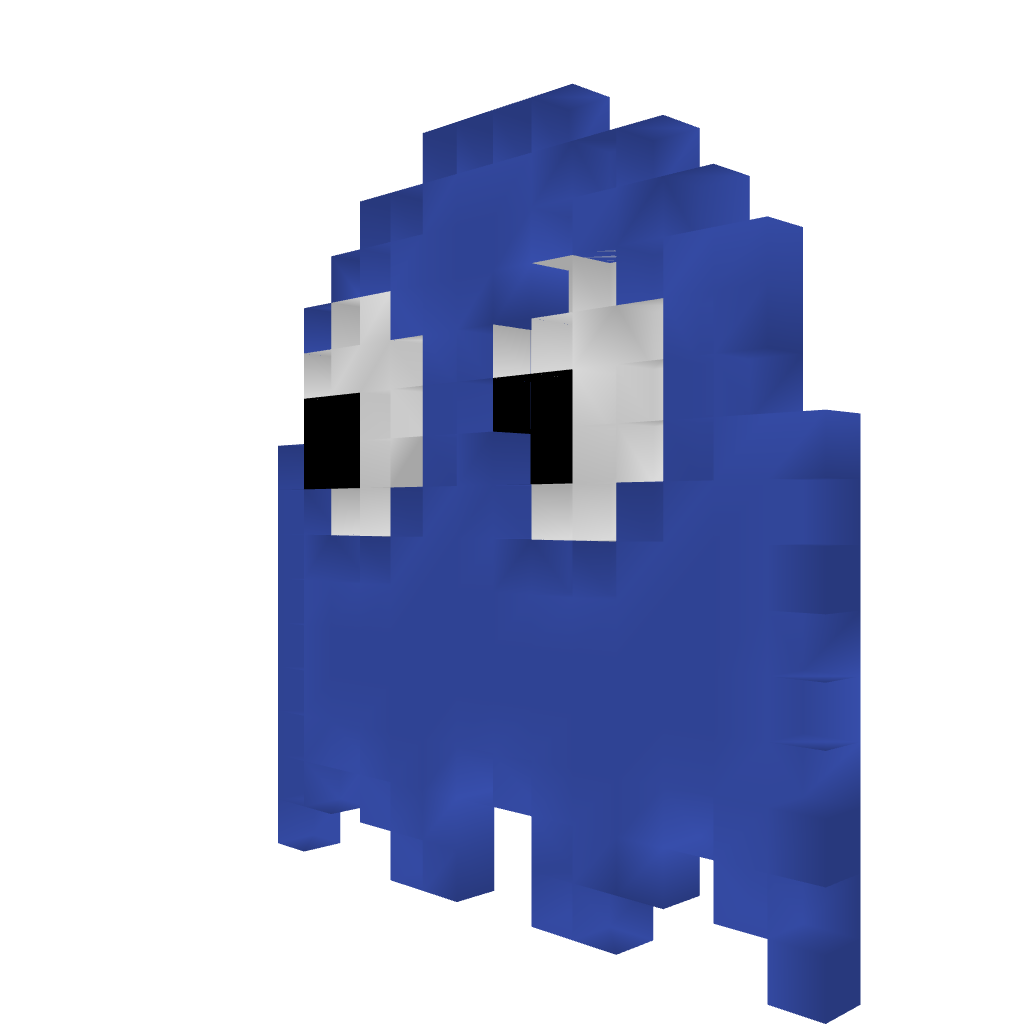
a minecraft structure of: PacMan bad low quality